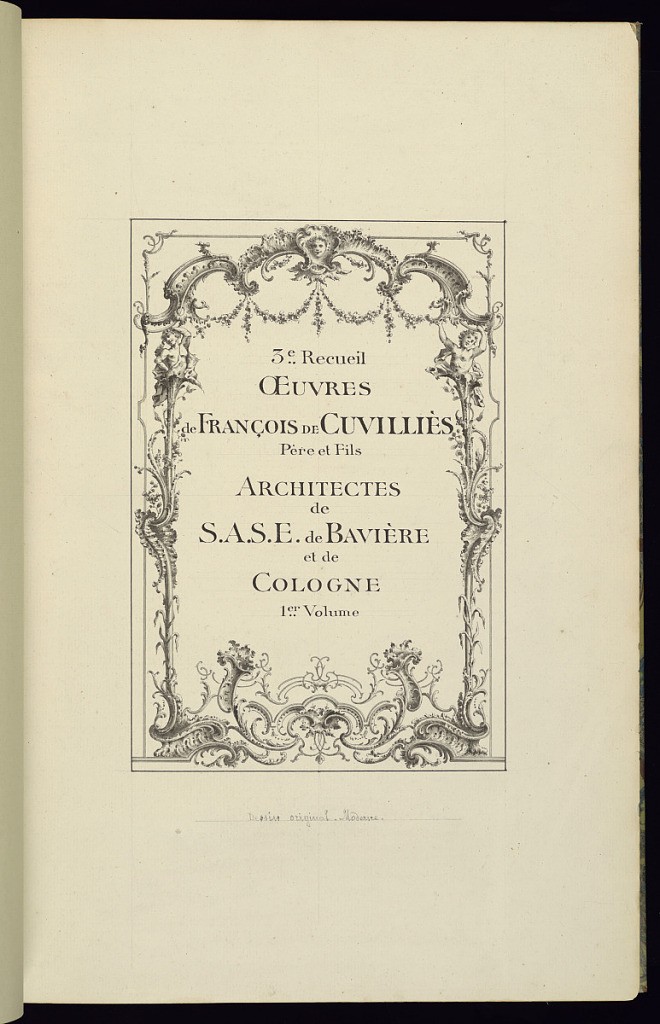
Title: Title Page
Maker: François de Cuvilliés the younger, German, 1731 - 1777
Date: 1745
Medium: Black ink and graphite on off-white laid paper
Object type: Print
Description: Drawn title page (not original) for miscellaneous volume with prints after François II de Cuvillès. Rocaille design borders text, which reads: 3e.. Recueil/OEUVRES/de FRANÇOIS De CUVILLIÈS/Père et Fils/ARCHITECTES/de/S.A.S.E. de BAVIÈRE/et de/COLOGNE/1er.. Volume. Volume itself in modern, half leather binding with marbled borads, on the spine: OEUVRES DE CUVILLIÈS/PÈRE ET FILS/3E RECUEIL/1R VOLUME. The volume is 45 cm by 31.2cm. The volume was rebound in 1974.